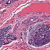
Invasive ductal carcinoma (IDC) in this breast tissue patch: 0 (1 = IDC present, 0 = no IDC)